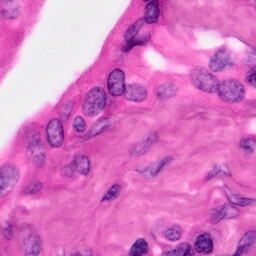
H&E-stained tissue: Pancreatic